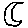
Label: moon